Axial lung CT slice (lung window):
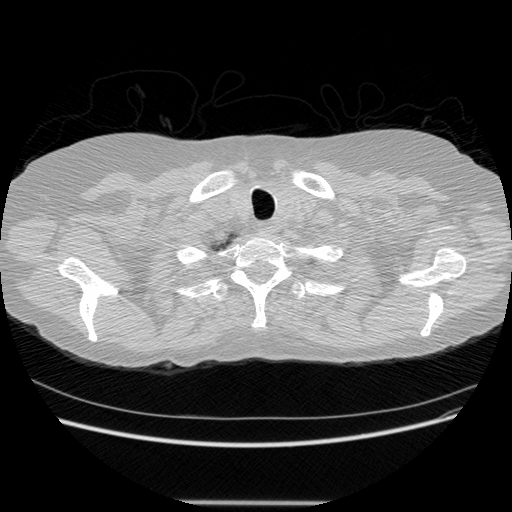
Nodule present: no